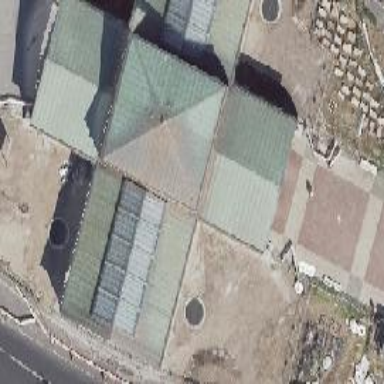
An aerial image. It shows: Part of building.